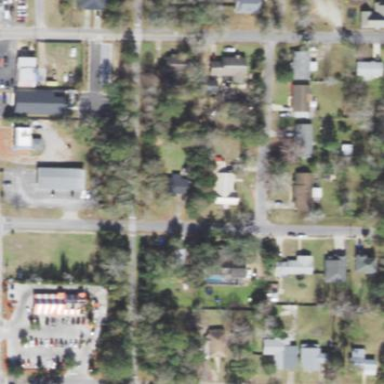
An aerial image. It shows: This residential area consists of single-family homes.